Question: I'm having trouble adding button to my 'UITableViewCell', the cell has two 'UILabel's and two 'UIImageView's, sometimes the 'UIImageView' will contain an image and sometimes a button:

In my 'UITableViewCell' subclass I have:
'''
- (id)initWithFrame:(CGRect)frame
{
self = [super initWithFrame:frame];
if ( self ) {
// Initialization code
firstLock = [[UILabel alloc]init];
[firstLock setBackgroundColor:[UIColor clearColor]];
firstLock.textAlignment = UITextAlignmentLeft;
firstLock.font = [UIFont fontWithName:@"Arial-BoldMT" size:17];
secondLock= [[UILabel alloc]init];
[secondLock setBackgroundColor:[UIColor clearColor]];
secondLock.textAlignment = UITextAlignmentRight;
secondLock.font = [UIFont fontWithName:@"Arial-BoldMT" size:17];
firstLockImage = [[UIImageView alloc]init];
secondLockImage = [[UIImageView alloc] init];
[self.contentView addSubview:firstLock];
[self.contentView addSubview:secondLock];
[self.contentView addSubview:firstLockImage];
[self.contentView addSubview:secondLockImage];
}
return self;
}
'''
When one of the 'UIImageView's is just an image no problem, but it crashes when I add a 'UIButton' (imaged) as a subview.
In the 'UITableViewDataSource' implementation:
'''
- (UITableViewCell *)tableView:(UITableView *)tableView cellForRowAtIndexPath:(NSIndexPath *)indexPath
{
UIImage *btnImage = [UIImage imageNamed:@"bike_ok.png"];
UIButton *button =[UIButton alloc];
[button setImage:btnImage forState:UIControlStateNormal];
[cell.secondLockImage addSubview:button];
'''
Adding a button as a subview of the image view crashes:
'''
Terminating app due to uncaught exception 'NSInternalInconsistencyException', reason: 'Requesting the window of a view (<UIButton: 0x7bac7d0; frame = (0 0; 0 0); transform = [0, 0, 0, 0, 0, 0]; alpha = 0; opaque = NO; userInteractionEnabled = NO; layer = (null)>) with a nil layer. This view probably hasn't received initWithFrame: or initWithCoder:.'
*** First throw call stack:
'''
What am I missing?
Thanks!
Just add! its important this line
'''
[firstLockImage setUserInteractionEnabled:YES];
[secondLockImage setUserInteractionEnabled:YES];
'''
Because the UIImageView has NO as default and the button doesn't work without it!
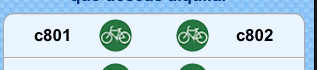
Answer: If you read the crash error it is quite easy to see where your issue is. You have not initialized your button.
'''
UIButton *button = [[UIButton alloc] initWithFrame:CGRectMake(0,0,0,0)];
'''
or you can use initWithCoder.
Hope this helps
Sam